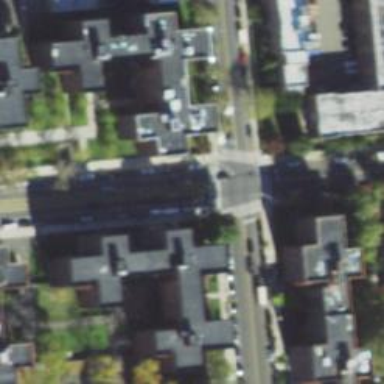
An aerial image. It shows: Footway with asphalt surface and crossing.